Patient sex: F
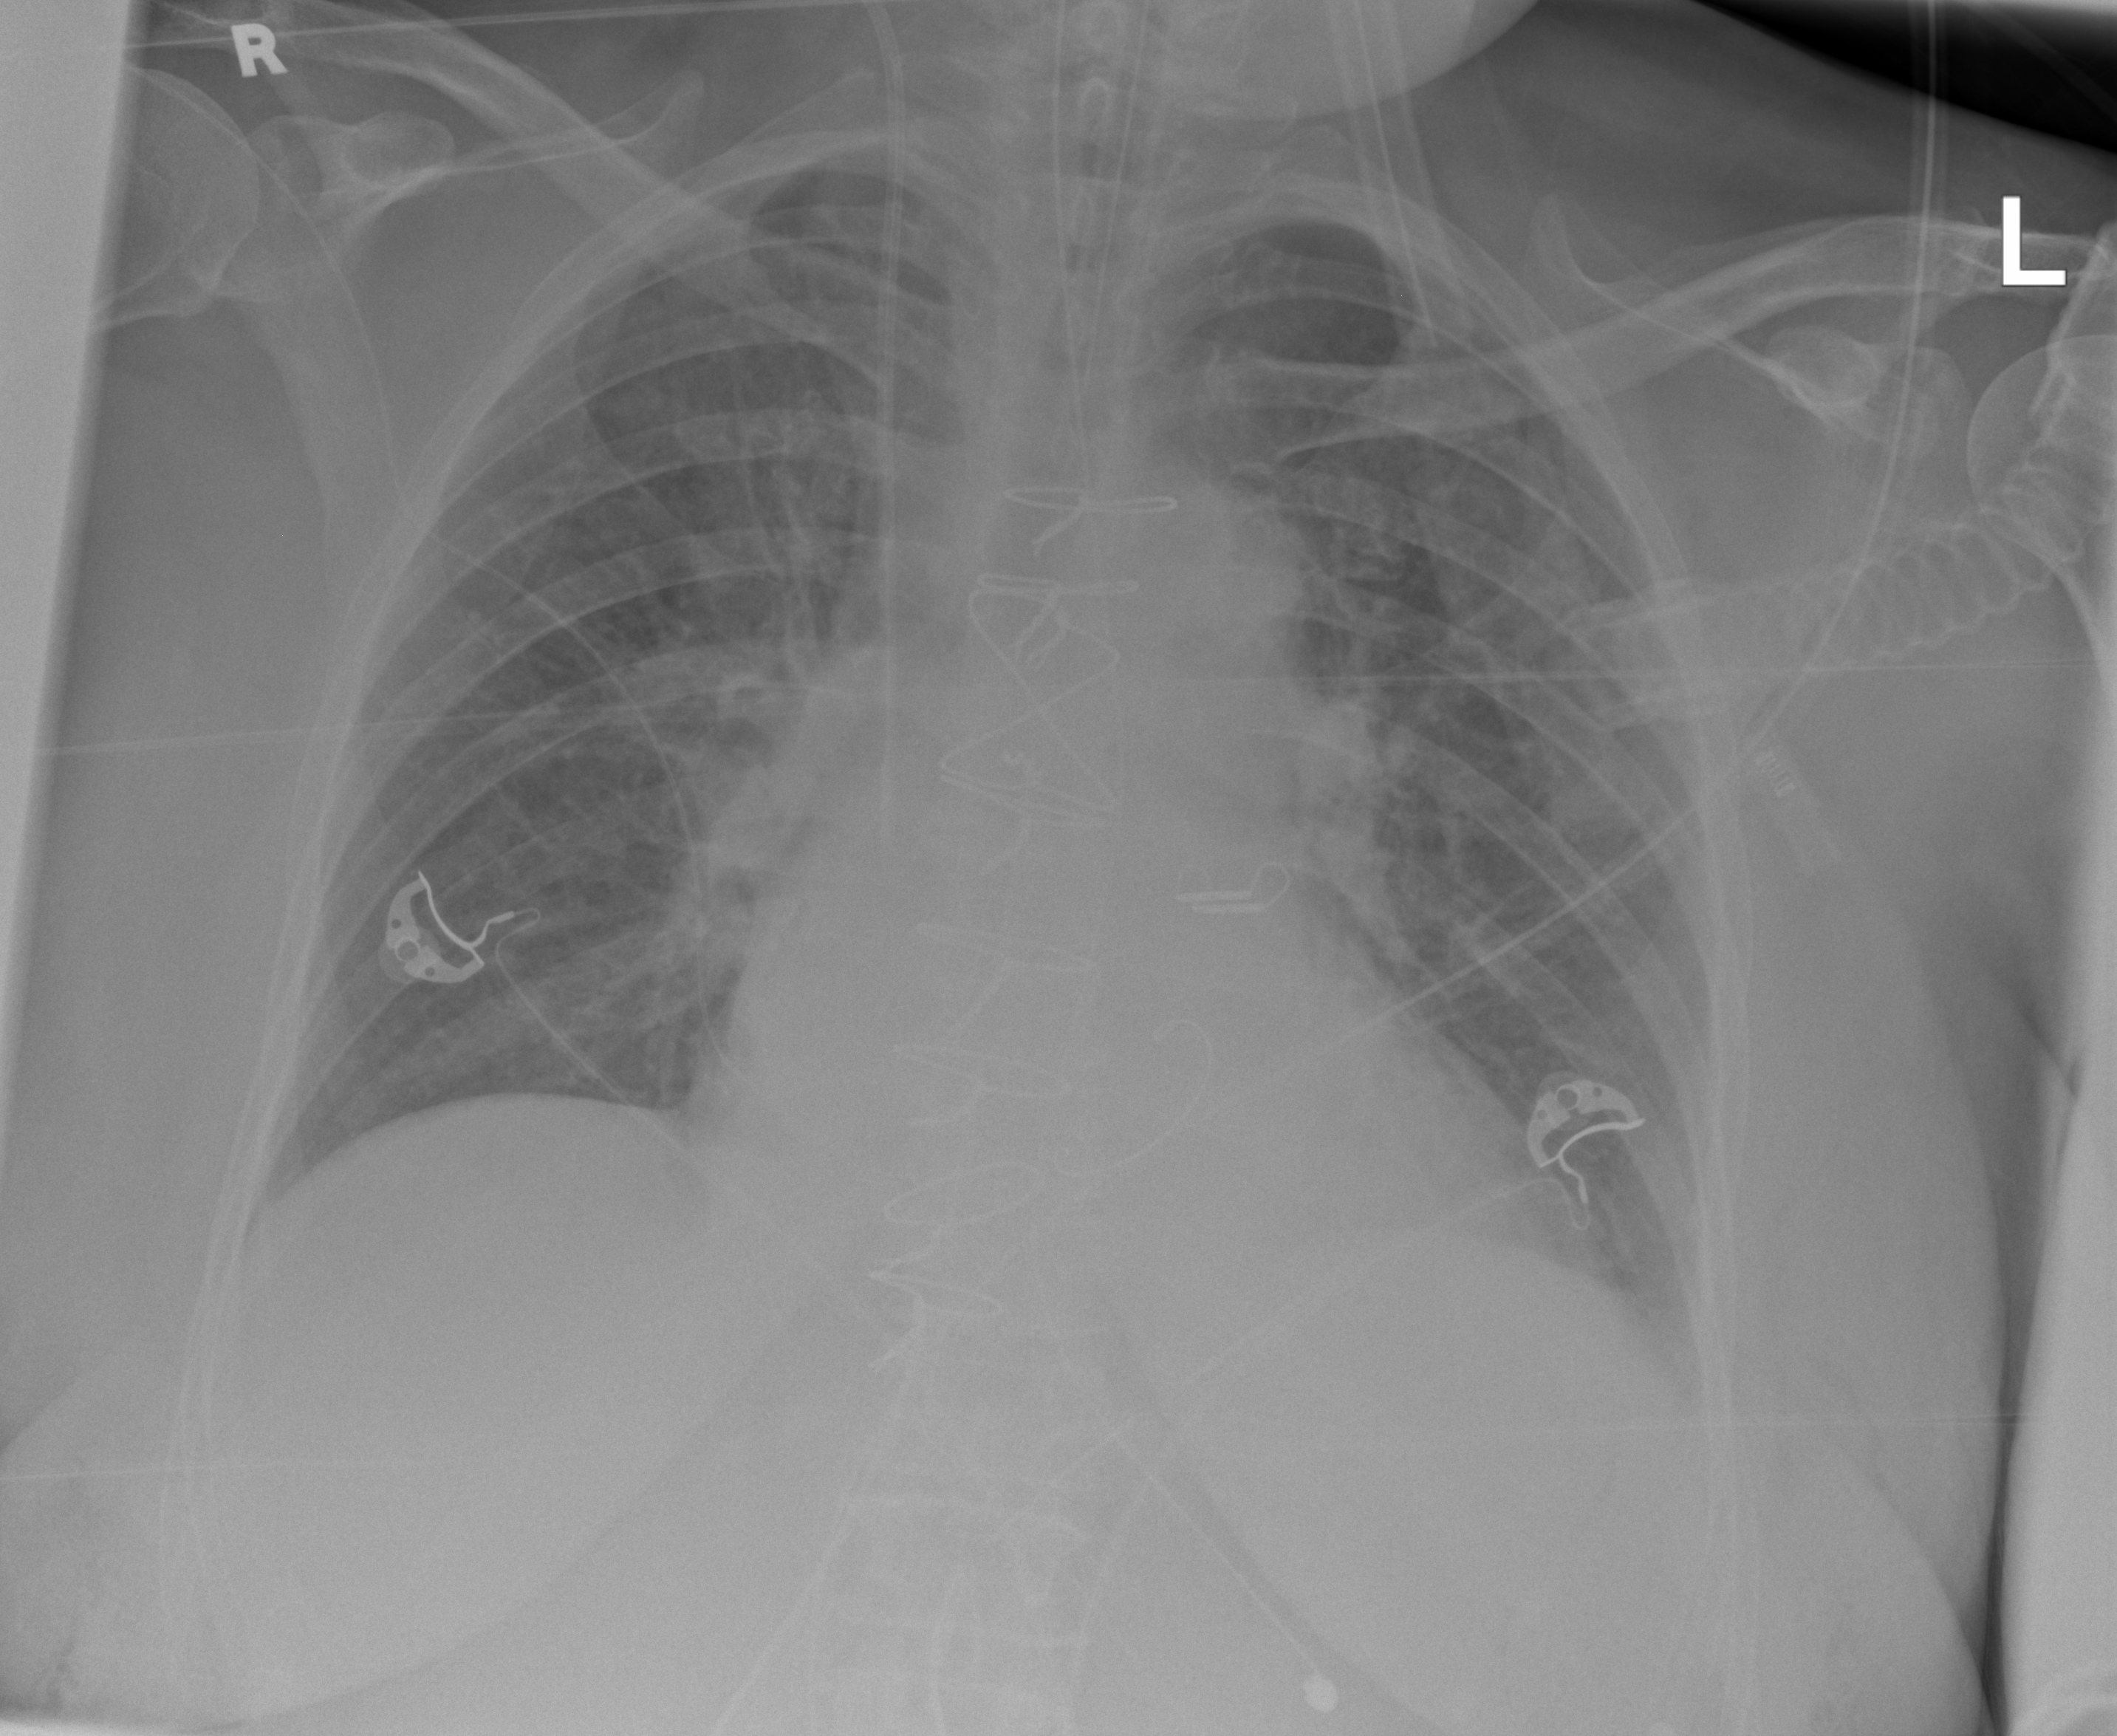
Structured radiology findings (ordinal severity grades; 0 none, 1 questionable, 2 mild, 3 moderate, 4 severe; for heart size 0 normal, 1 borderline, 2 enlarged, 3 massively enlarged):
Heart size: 1
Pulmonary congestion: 2
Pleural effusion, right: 0
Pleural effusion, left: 1
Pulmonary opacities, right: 1
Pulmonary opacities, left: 1
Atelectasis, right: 2
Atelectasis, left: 2